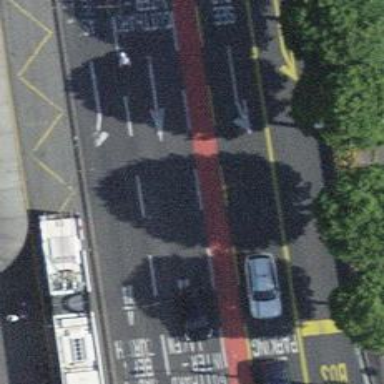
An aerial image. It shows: Bus stop for trolleybuses with designated stop position.